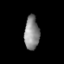
Tissue: lung
Cell type: Epithelial cells
Senescence score: 0.1467
Nuclear area (px): 490
Mean DAPI intensity: 137.49